Field crop: tomato
Growth stage: 1
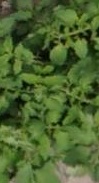
Species: tomato